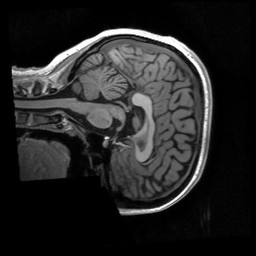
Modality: T1w
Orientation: sagittal
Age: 23
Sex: female
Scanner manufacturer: siemens
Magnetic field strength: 3 T
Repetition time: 2.53 s
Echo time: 0.00267 s